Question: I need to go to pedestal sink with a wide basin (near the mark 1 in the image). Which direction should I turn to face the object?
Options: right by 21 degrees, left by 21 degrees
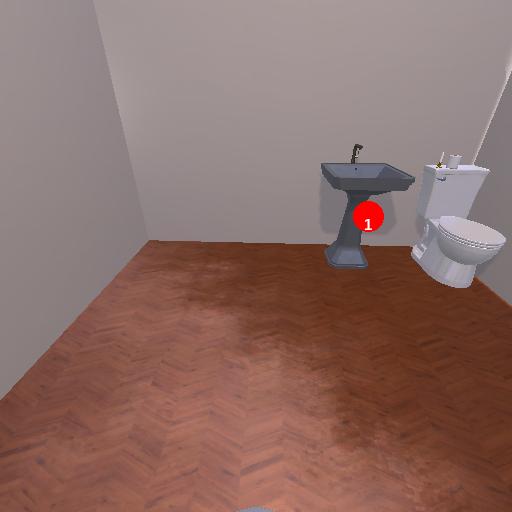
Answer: right by 21 degrees